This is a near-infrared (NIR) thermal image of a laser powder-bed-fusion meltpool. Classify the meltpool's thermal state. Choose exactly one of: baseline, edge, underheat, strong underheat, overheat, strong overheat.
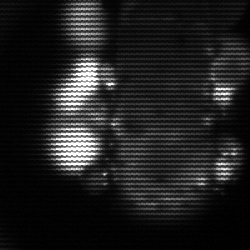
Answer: strong underheat